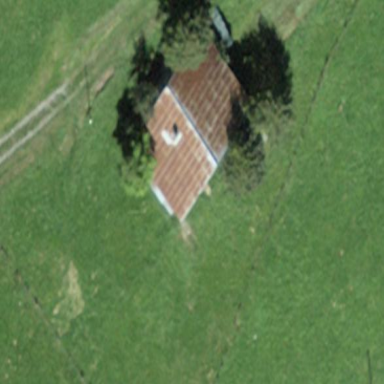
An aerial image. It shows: Farm building.